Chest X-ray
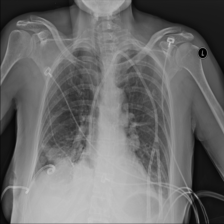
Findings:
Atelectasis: negative
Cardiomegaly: negative
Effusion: positive
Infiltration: negative
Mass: negative
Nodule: negative
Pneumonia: negative
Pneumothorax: negative
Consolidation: negative
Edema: negative
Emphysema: negative
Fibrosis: negative
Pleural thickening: negative
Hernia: negative